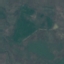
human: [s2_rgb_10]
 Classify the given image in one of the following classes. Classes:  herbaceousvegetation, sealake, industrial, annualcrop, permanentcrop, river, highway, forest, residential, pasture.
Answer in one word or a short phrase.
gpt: HerbaceousVegetation